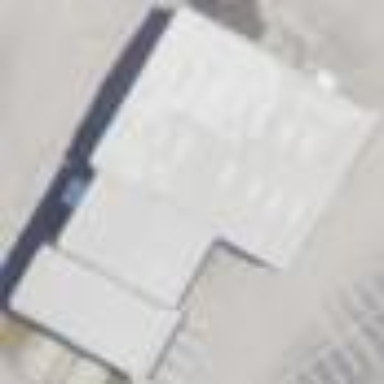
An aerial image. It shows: Commercial building.